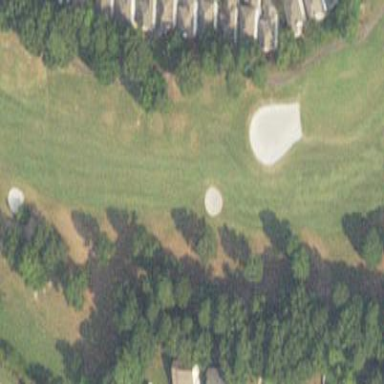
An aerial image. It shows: Golf fairway surrounded by grass.